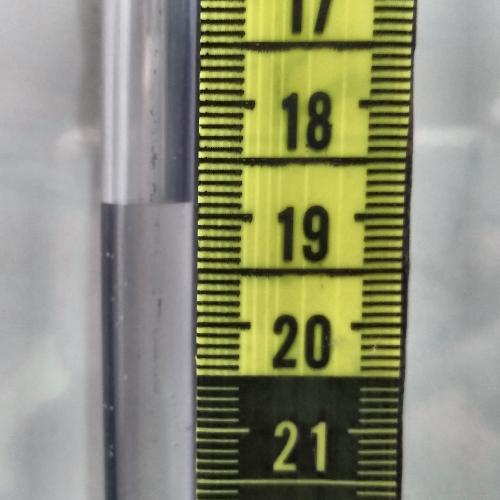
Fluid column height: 18.9 cm